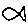
Label: fish